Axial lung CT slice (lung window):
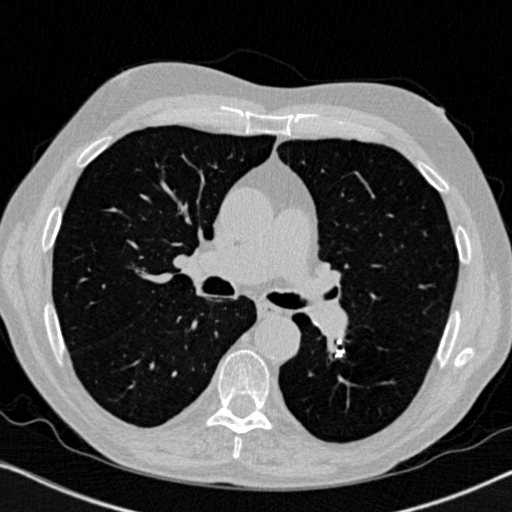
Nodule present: yes
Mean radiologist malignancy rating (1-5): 1